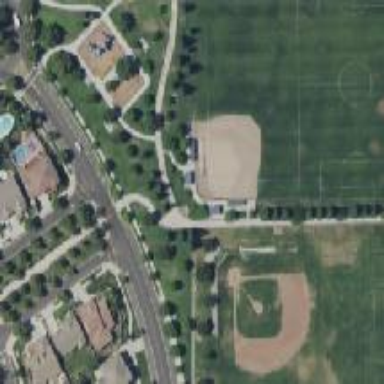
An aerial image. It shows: Baseball pitch for leisure land.